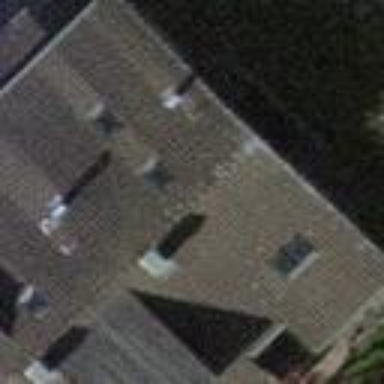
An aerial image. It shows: Terrace building.